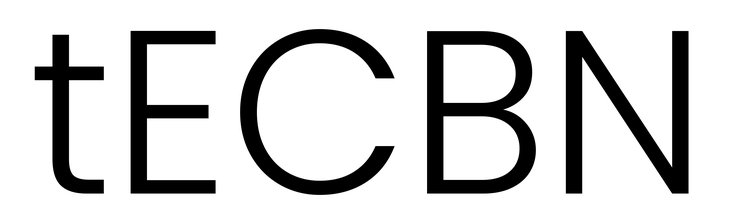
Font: Poppins-Light